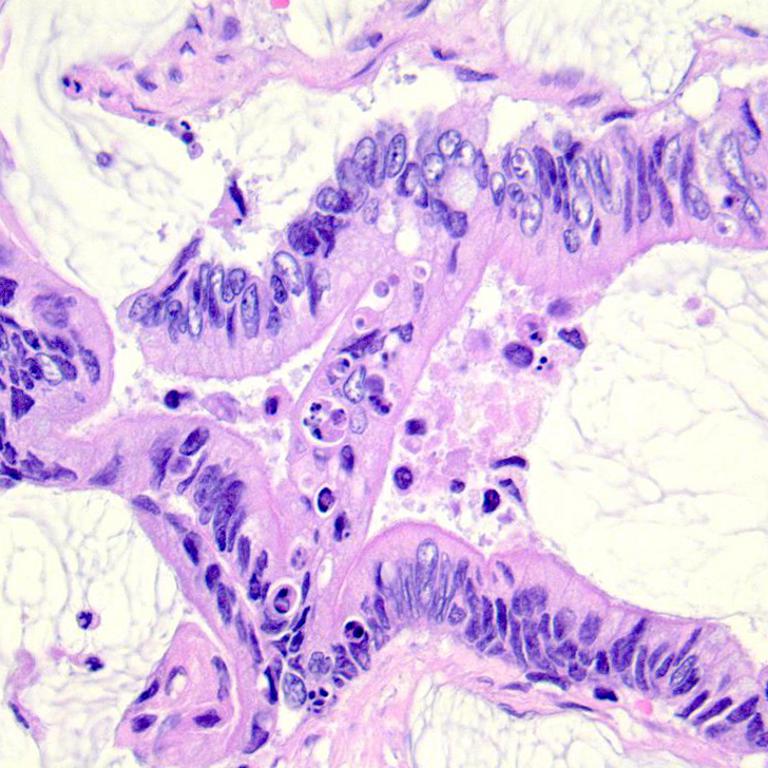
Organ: colon
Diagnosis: adenocarcinomas